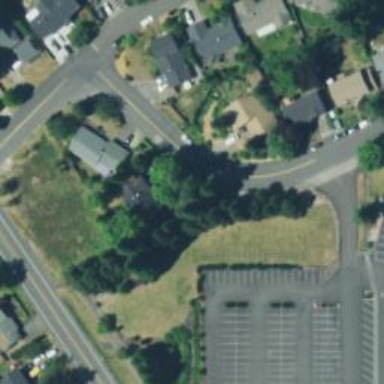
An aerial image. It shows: Tertiary road with sidewalk on the left.